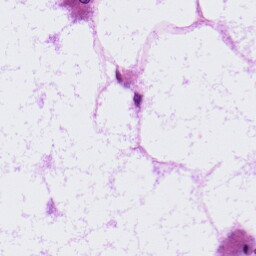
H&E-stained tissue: LymphNode